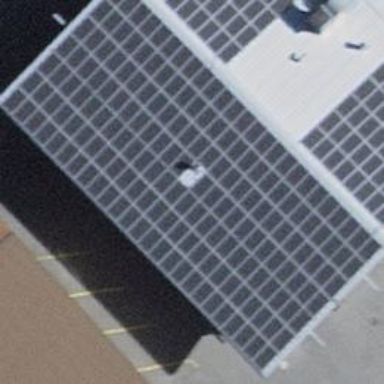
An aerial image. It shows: Solar power generator using photovoltaic panels.